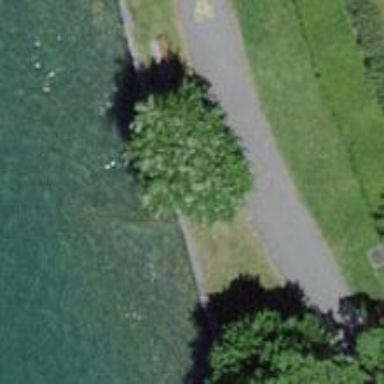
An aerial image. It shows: Bench.